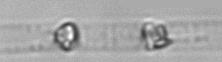
Label: Dactyliosolen_blavyanus